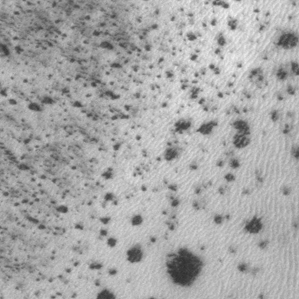
Label: frost